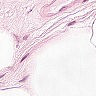
Metastatic tissue present: no